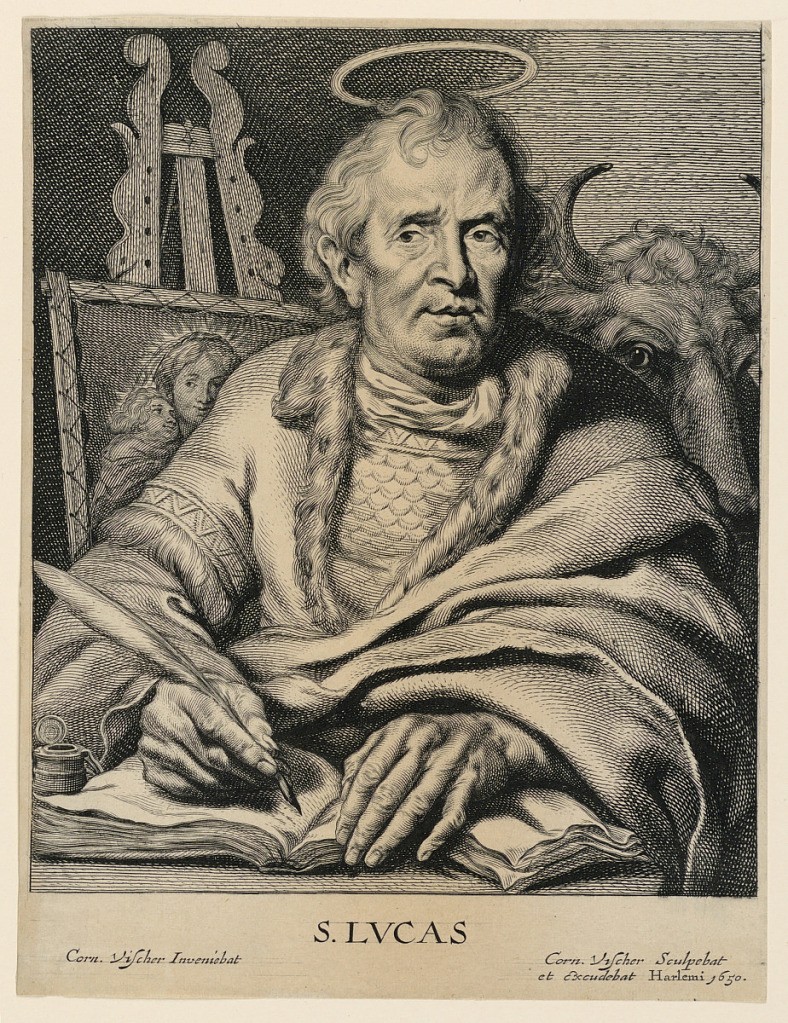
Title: St. Luke (S. Lvcas)
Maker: Cornelis Visscher, Netherlandish, 1629-1658
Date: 1650
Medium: Engraving on laid paper
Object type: Print
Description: St. Luke sits at a table writing his gospel in a book. He writes with a quill pen in his right hand and holds the book open with his left. He is accompanied by his attribute, the ox which appears just behind the Saint's shoulder at right.  Behind him, at left, a painting is shown on an easel, a reference to the legend that Saint Luke was an artist and that he painted the first portrait of the Virgin.